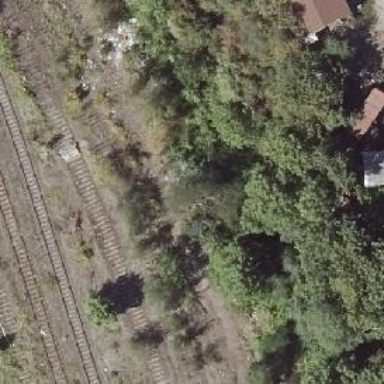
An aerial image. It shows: Abandoned railway.